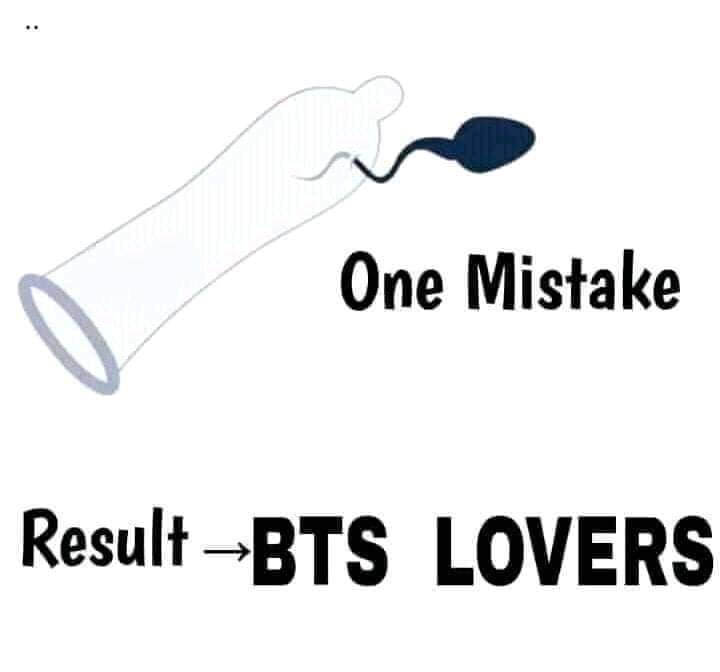
Caption: One Mistake    Result   BTS LOVERS
Label: hate